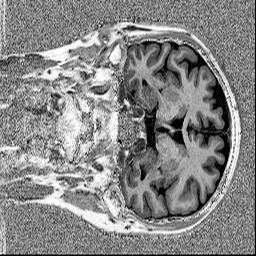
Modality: MP2RAGE
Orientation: coronal
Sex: male